Question: I have build a simple express web server generated with express generator as follow:
'''
express test -ejs
'''
Everything is working fine so far and I have the following folder (with a few changes):

What I want to achieve now is that:
- for every file I'm working on in "/routes/*.js" and "./*.js", on save reload the server and the browser
- for every file in "/views" and "/public", on save only reload the browser
for that I have set up a gulp file.js with browser-sync in proxy mode as follow:
'''
var server = require('gulp-develop-server');
var bs = require('browser-sync').create();
(some tasks for checking js and less ...)
var options = {
server: {
path: './bin/www',
execArgv: ['--harmony']
},
bs: {
proxy: {
target: 'http://localhost:5000',
middleware: function (req, res, next) {
console.log(req.url);
next();
}
},
files: ['./public/**/*', './views/*'], // files to watch with bs instantly (.ejs & .css)
logLevel: 'debug'
}
};
gulp.task('start', ['js','less'], function () {
server.listen(options.server, function (error) {
if (!error)
bs.init(options.bs);
});
gulp.watch('./less/*.less', ['less-nonstop']);
gulp.watch(['./*.js', './routes/*.js'], ['restart:forjs']);
gulp.watch('./views/*').on('change', bs.reload);
});
'''
The proxy is working fine and every pages on <URL>.
Now my problem is that browsersync doesn't always refresh my browser on reload (even if browser sync gets the reload event) in fact it refresh only when I'm on the first route path specified in app.js. For example if I have the following code in app.js:
'''
app.use('/bonjour', routes);
app.use('/users', users);
'''
Browser-sync will only reload the browser on <URL>. It seems that when I'm displaying any other pages than the first route specified in app.js my browser is like "disconnected" from browser-sync.
Why is that ? and How could I fix it ?
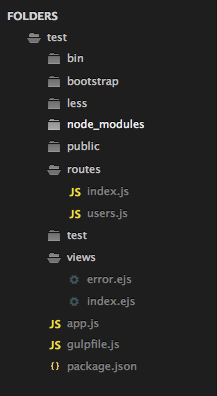
Answer: it seems that browser-sync need a proper html page render to work that's why it wasn't working on the other routes in this case. In fact my error.ejs file was just:
'''
<h1><%= message %></h1>
<h2><%= error.status %></h2>
<pre><%= error.stack %></pre>
'''
Correcting it to:
'''
<!DOCTYPE html>
<html>
<body>
<h1><%= message %></h1>
<h2><%= error.status %></h2>
<pre><%= error.stack %></pre>
</body>
</html>
'''
solved the problem and now the browser sync works on every html pages.